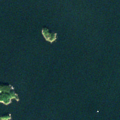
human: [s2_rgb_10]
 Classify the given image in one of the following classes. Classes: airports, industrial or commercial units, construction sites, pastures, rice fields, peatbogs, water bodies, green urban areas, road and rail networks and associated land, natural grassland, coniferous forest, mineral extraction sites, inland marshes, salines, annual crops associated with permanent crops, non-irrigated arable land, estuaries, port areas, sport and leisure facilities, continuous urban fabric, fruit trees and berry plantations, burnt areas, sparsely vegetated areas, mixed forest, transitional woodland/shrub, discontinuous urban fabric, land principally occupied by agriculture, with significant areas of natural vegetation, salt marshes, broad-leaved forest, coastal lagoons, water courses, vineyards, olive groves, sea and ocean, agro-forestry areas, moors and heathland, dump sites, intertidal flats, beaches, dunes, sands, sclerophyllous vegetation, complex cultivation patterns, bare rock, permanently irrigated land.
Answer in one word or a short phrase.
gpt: sea and ocean